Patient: sex F, age 75
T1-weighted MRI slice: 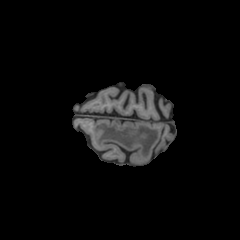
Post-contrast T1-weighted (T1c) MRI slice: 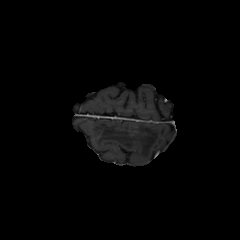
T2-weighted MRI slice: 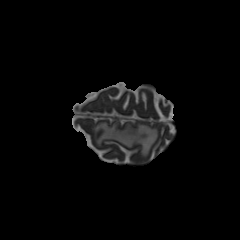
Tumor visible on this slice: yes
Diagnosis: Glioblastoma, IDH-wildtype
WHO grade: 4